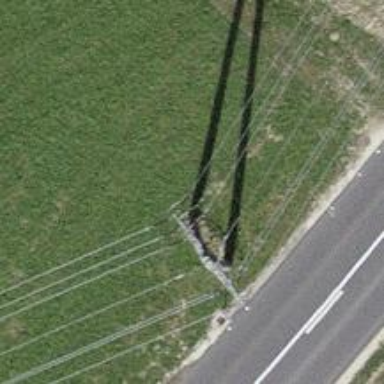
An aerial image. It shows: Concrete power pole.